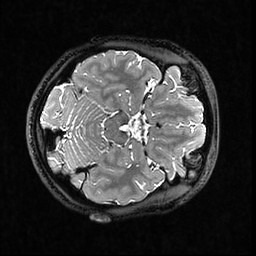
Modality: T2w
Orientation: axial
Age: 21
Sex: female
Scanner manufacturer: ge
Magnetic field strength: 3 T
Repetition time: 3.202 s
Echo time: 0.06575 s